Field crop: tomato
Growth stage: 1
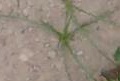
Species: cyperus